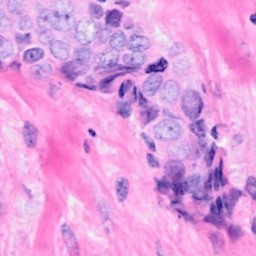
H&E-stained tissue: Breast